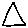
Label: triangle